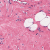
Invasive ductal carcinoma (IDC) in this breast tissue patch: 0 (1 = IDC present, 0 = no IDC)